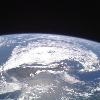
Label: cloud